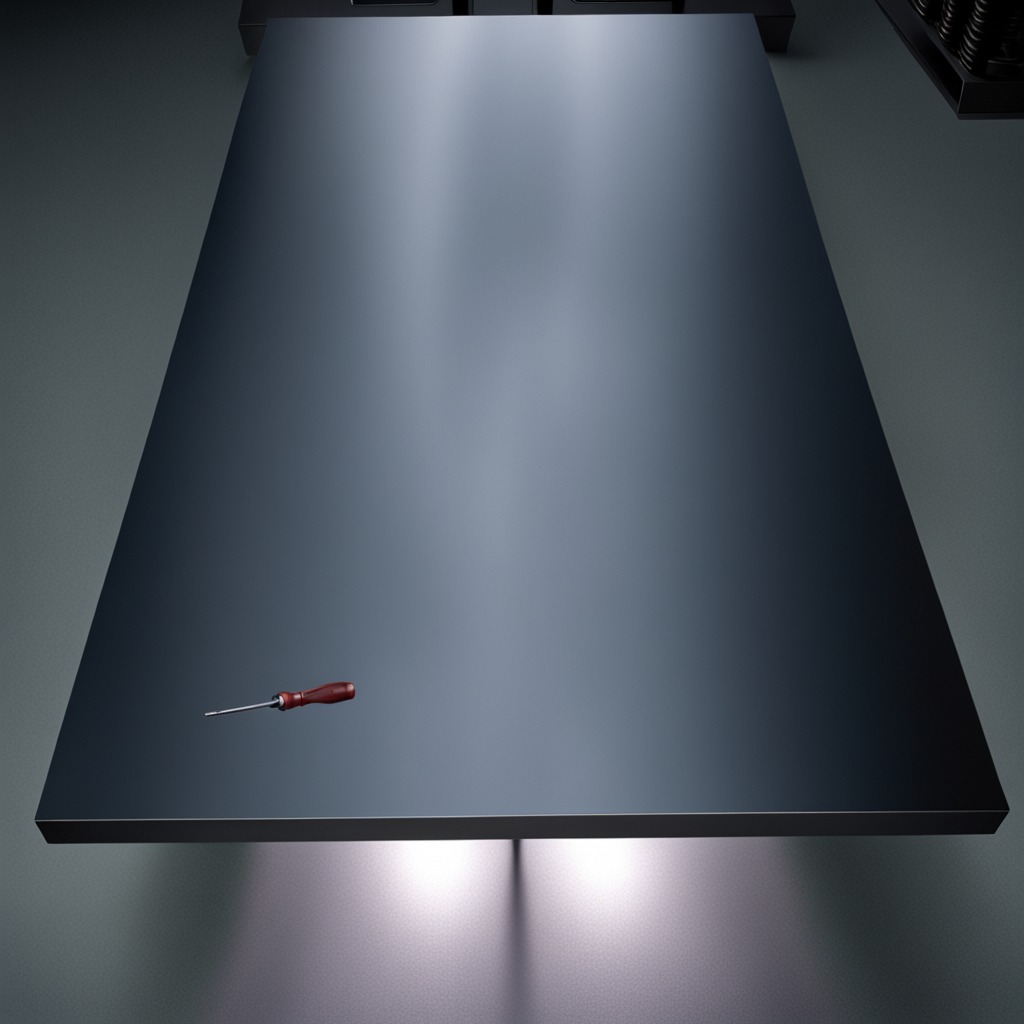
A screwdriver is lying on the tabletop.